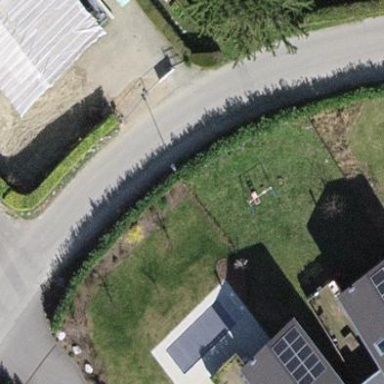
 designed for leisure activities on land."